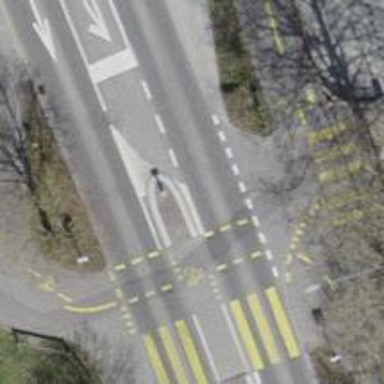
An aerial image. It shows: Primary highway with asphalt surface and dedicated lane for cycling on the left.